Field crop: maize
Growth stage: 2
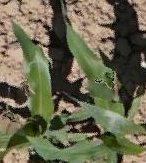
Species: maize